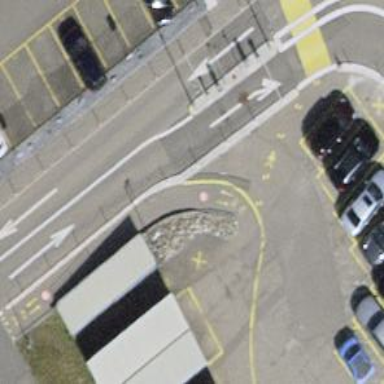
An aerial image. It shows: Lift gate barrier.